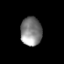
Tissue: prostate
Cell type: Myeloid cells
Senescence score: 0.3377
Nuclear area (px): 593
Mean DAPI intensity: 131.71